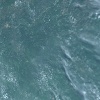
Label: land